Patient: sex F, age 82
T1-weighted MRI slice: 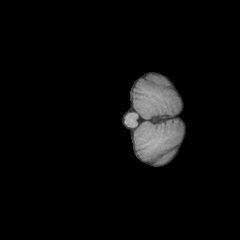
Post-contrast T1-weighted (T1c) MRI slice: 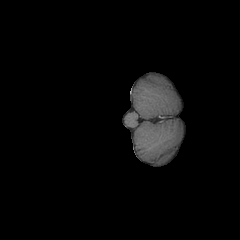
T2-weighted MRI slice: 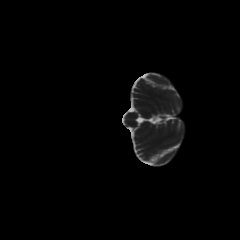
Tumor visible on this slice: no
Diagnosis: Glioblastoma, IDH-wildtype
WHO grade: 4